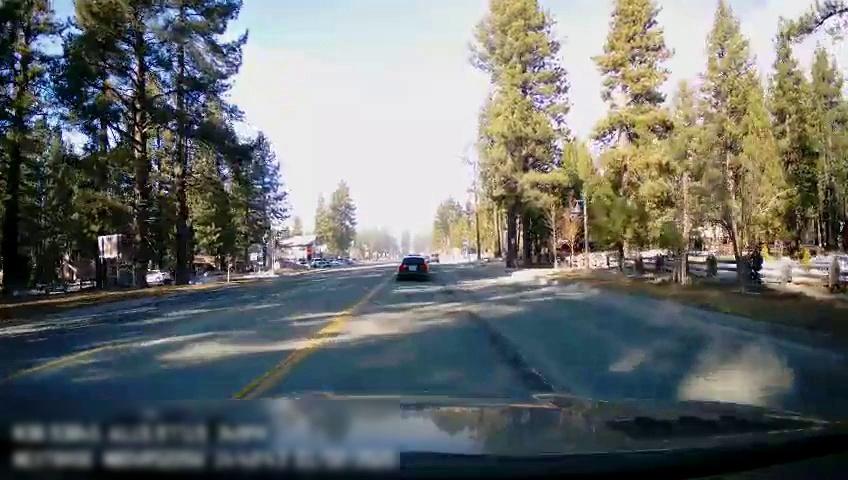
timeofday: Day
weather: Sunny
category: Drivable Space
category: Vehicles | Car
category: Lanes | Opposite Lane
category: Lanes | Current Lane
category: Lanes | Current Lane